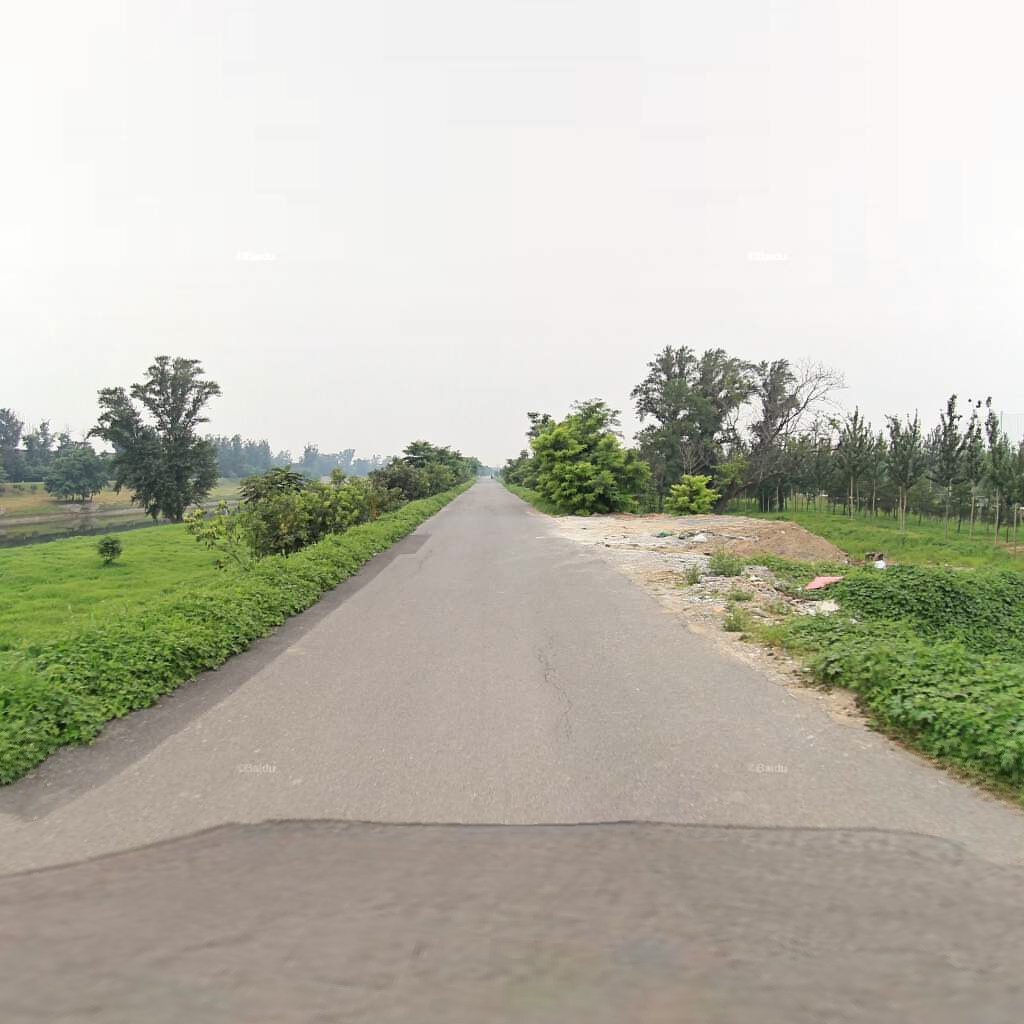
Region: Chaoyang
Road damage annotations: longitudinal crack